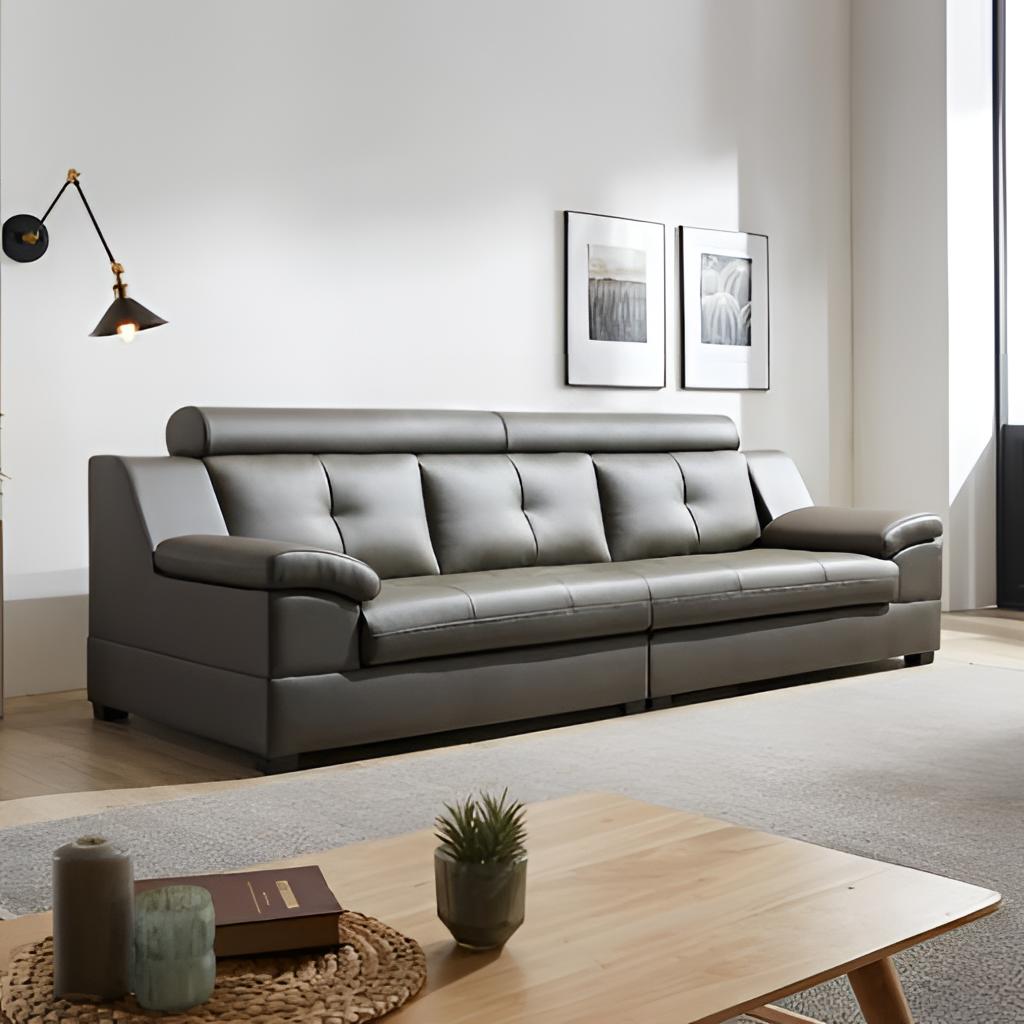
leather sofa, living room, beige paint wallpaper, with solid pattern, wood flooring, with plank pattern, contemporary